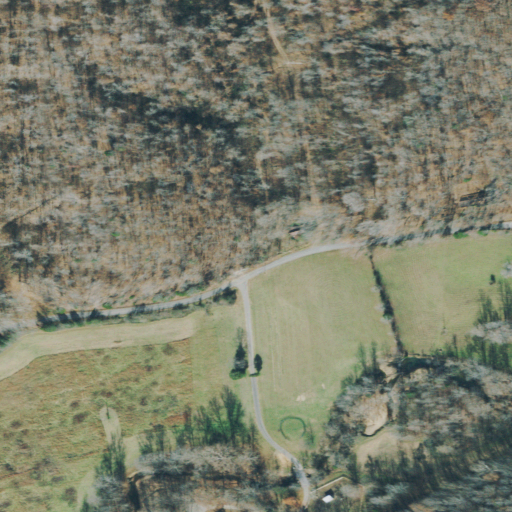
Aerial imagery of valley in Tennessee named Havener Hollow containing deciduous forest, pasture, open development, and mixed forest